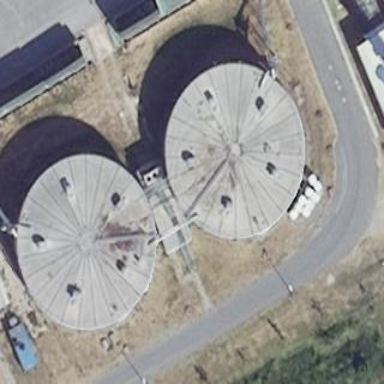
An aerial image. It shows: Storage tank with man-made structure.